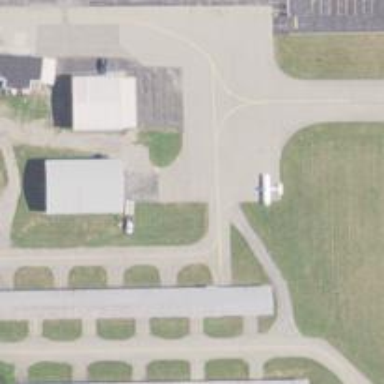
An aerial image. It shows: Image of taxiway at airport.